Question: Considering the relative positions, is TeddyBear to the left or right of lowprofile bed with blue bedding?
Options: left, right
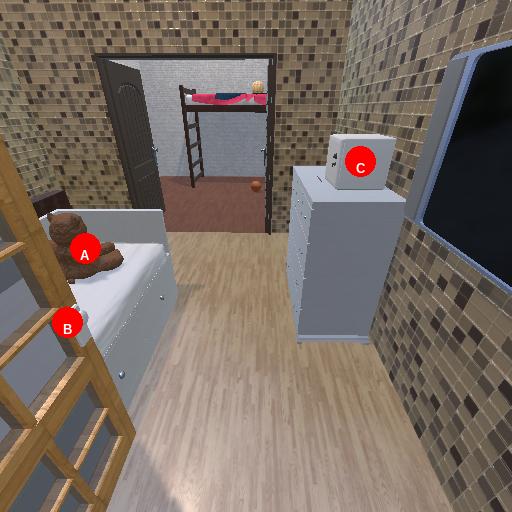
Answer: left